Aerial crown-view tile of a tropical tree (Barro Colorado Island, Panama), acquired 20241216:
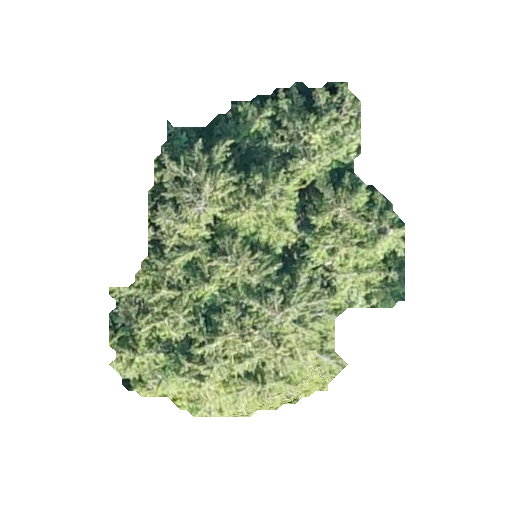
Species: Quararibea stenophylla
GBIF accepted scientific name: Quararibea stenophylla
Crown area: 99.751 m²